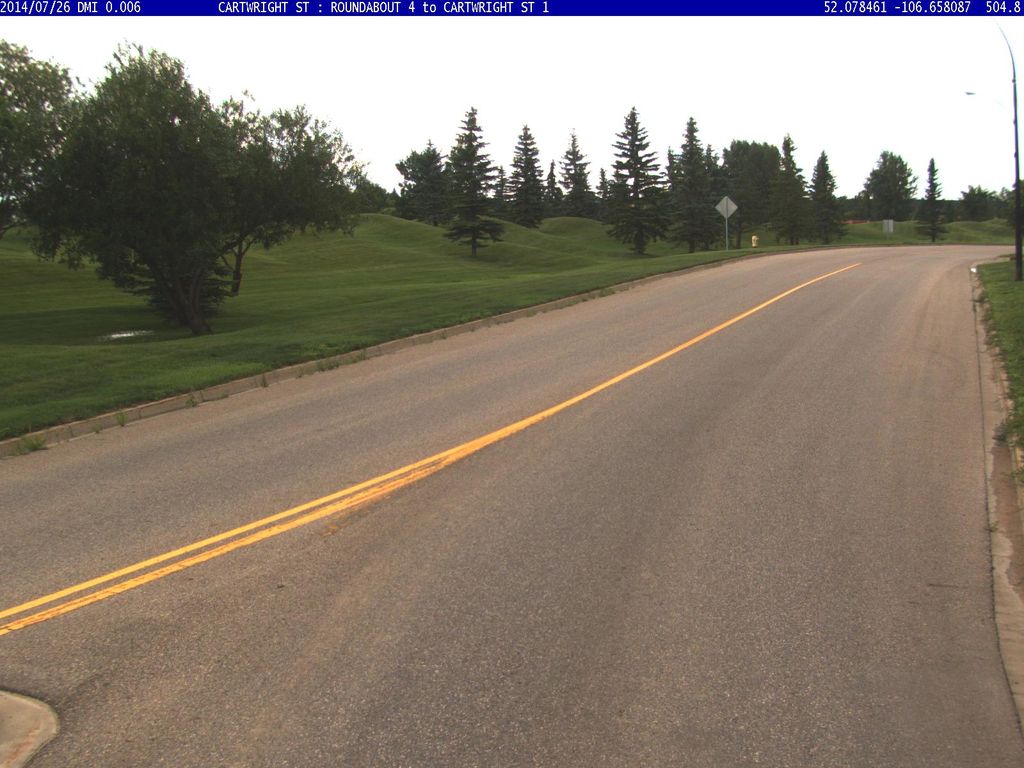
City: saskatoon